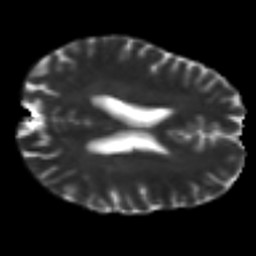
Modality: T2w
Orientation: axial
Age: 32
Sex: male
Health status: healthy
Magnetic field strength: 3 T
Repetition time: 8.4 s
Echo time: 0.0926 s